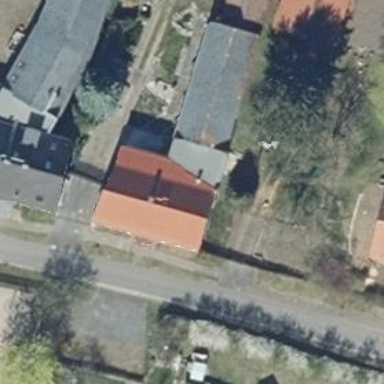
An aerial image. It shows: Gabled house with red roof. The roof is oriented along the house.